Aerial crown-view tile of a tropical tree (Barro Colorado Island, Panama), acquired 20241014:
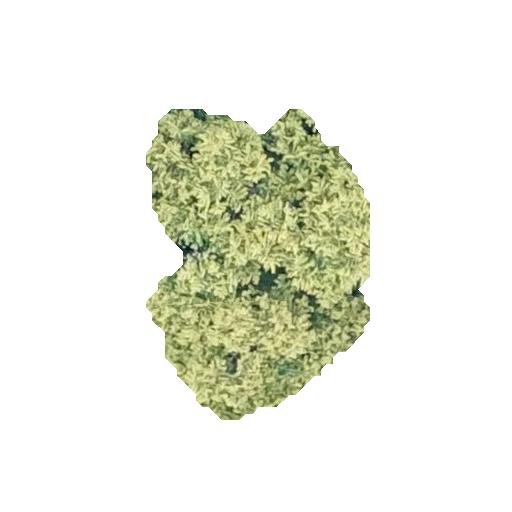
Species: Quararibea stenophylla
GBIF accepted scientific name: Quararibea stenophylla
Crown area: 82.516 m²